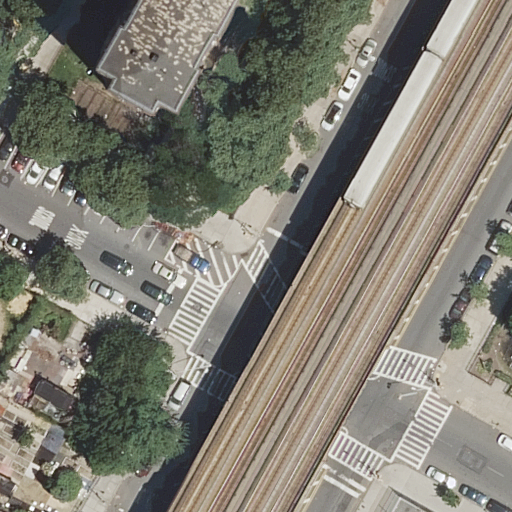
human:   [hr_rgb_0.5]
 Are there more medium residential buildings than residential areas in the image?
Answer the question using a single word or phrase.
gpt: no

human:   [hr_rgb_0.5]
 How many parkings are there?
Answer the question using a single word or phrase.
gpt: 1

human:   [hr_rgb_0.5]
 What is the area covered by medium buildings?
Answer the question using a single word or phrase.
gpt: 115m2

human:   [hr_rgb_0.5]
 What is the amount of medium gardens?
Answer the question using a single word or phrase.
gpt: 1

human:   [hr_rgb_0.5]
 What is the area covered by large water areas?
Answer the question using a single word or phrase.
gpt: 0m2

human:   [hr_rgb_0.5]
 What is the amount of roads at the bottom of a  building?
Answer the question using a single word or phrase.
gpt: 5

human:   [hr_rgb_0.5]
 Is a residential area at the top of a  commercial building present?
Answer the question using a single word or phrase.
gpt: no

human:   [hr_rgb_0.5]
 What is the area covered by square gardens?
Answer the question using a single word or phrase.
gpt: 0m2

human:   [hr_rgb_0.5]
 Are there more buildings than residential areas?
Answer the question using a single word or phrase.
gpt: yes

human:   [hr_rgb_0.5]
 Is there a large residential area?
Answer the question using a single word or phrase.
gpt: yes

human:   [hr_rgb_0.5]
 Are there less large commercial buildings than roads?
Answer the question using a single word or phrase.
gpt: yes

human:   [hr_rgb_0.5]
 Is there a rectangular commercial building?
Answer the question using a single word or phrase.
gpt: no

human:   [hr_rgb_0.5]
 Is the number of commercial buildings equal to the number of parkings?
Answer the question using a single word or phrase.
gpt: no

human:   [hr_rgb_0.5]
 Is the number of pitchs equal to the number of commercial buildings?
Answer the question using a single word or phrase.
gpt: no

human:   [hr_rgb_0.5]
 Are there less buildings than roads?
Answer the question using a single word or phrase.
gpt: yes

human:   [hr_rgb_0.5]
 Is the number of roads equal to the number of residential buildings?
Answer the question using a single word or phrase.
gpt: no

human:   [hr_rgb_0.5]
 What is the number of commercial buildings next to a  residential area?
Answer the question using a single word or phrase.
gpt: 0

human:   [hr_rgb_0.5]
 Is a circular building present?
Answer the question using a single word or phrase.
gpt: no

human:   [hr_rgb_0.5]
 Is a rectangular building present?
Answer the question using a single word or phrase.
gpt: yes

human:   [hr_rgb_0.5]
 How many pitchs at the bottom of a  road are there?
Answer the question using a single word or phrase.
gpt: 1

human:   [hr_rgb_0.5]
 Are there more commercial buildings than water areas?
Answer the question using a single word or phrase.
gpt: no

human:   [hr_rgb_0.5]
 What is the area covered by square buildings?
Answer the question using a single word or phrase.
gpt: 0m2

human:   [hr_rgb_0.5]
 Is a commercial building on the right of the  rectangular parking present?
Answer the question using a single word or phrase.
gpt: no

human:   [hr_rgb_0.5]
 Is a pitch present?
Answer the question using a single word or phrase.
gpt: yes

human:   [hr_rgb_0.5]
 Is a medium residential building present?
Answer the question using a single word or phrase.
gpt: yes

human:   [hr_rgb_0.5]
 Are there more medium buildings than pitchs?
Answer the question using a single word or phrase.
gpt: no

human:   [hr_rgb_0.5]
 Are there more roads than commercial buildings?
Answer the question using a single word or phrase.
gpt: yes

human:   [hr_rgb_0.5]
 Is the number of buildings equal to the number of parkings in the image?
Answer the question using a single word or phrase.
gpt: no

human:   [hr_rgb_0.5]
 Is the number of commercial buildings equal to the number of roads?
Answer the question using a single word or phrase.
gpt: no

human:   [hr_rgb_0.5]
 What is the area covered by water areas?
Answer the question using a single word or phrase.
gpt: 0m2

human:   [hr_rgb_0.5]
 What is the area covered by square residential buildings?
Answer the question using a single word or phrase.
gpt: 0m2

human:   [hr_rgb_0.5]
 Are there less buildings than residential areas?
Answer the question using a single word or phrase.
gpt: no

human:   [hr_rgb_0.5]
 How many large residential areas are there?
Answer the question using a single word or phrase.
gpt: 2

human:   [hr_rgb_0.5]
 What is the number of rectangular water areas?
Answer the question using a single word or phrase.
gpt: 0

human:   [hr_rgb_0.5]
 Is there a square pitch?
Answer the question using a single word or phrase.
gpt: no

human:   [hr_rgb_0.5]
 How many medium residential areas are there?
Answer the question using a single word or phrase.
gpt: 0